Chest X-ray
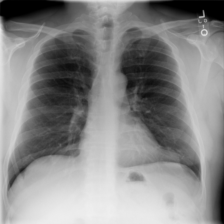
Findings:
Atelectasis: negative
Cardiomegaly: negative
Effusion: negative
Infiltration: negative
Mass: negative
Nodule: negative
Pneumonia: negative
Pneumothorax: negative
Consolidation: negative
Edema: negative
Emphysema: negative
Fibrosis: negative
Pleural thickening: negative
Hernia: negative